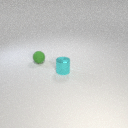
small cyan metal cylinder in front of small green rubber sphere